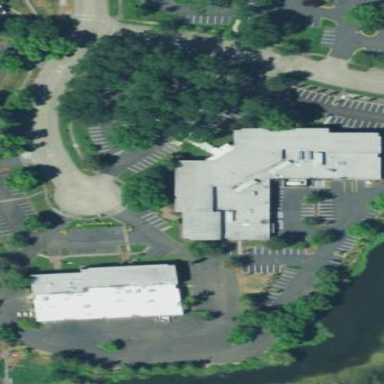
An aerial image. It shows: Office building.